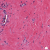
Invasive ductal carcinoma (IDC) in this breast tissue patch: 0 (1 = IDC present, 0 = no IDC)